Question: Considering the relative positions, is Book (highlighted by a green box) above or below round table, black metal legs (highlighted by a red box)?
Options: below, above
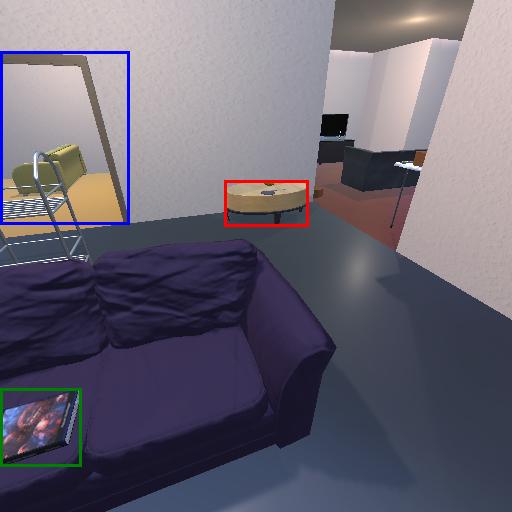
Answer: below